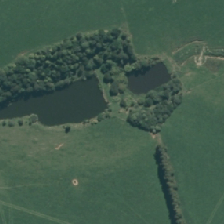
Land cover: broadleaved_indigenous_hardwood